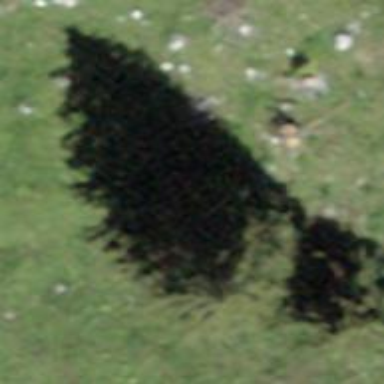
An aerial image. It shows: Needle-leaved tree in nature.